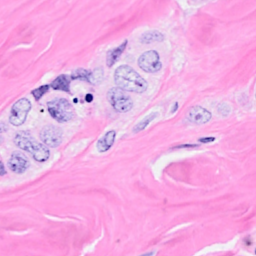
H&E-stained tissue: Breast